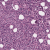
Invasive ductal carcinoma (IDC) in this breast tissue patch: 1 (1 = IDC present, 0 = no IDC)